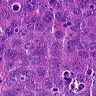
Metastatic tissue present: yes